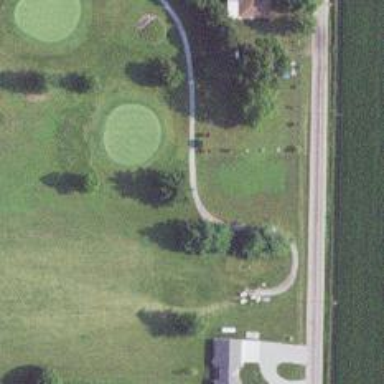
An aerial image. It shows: Path for both roads and golfers.